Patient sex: M
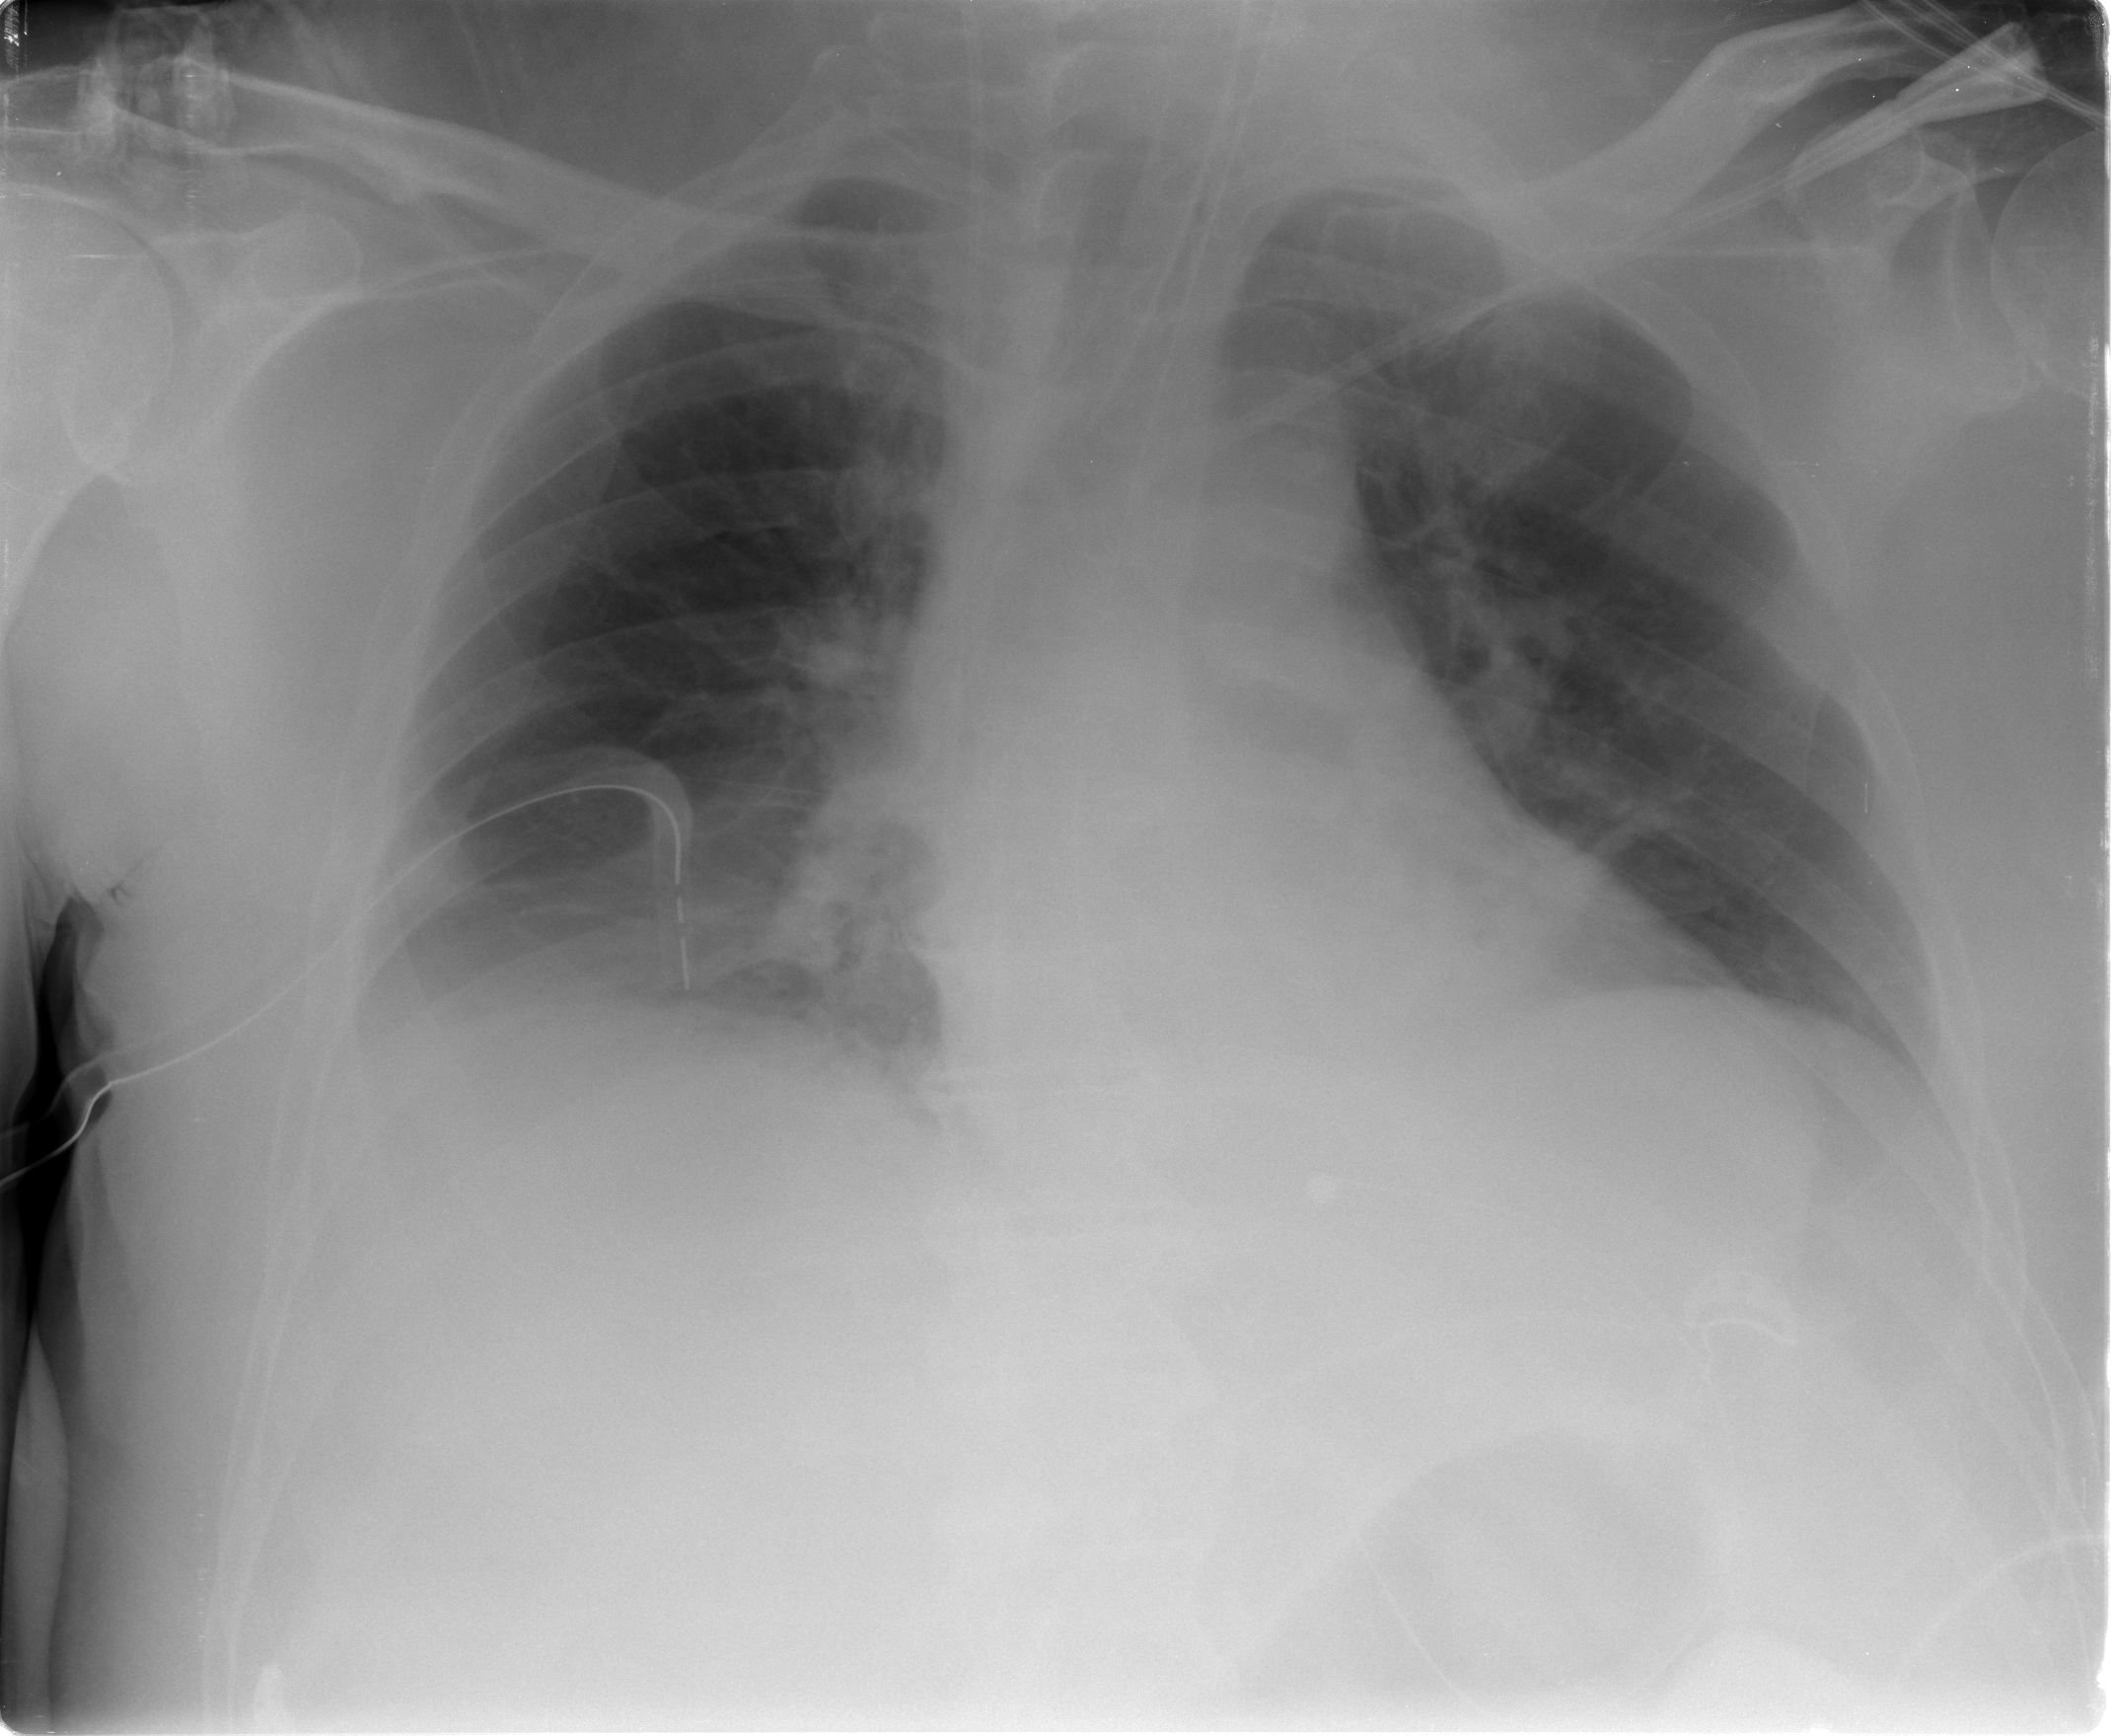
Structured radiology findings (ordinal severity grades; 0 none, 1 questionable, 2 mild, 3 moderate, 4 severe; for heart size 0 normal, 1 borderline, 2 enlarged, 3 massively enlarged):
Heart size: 0
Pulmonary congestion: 0
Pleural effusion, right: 1
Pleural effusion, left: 0
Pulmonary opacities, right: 0
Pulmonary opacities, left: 0
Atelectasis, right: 0
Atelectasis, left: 0